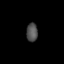
Tissue: lung
Cell type: Epithelial cells
Senescence score: 0.1435
Nuclear area (px): 203
Mean DAPI intensity: 79.975